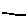
Label: line